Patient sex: M
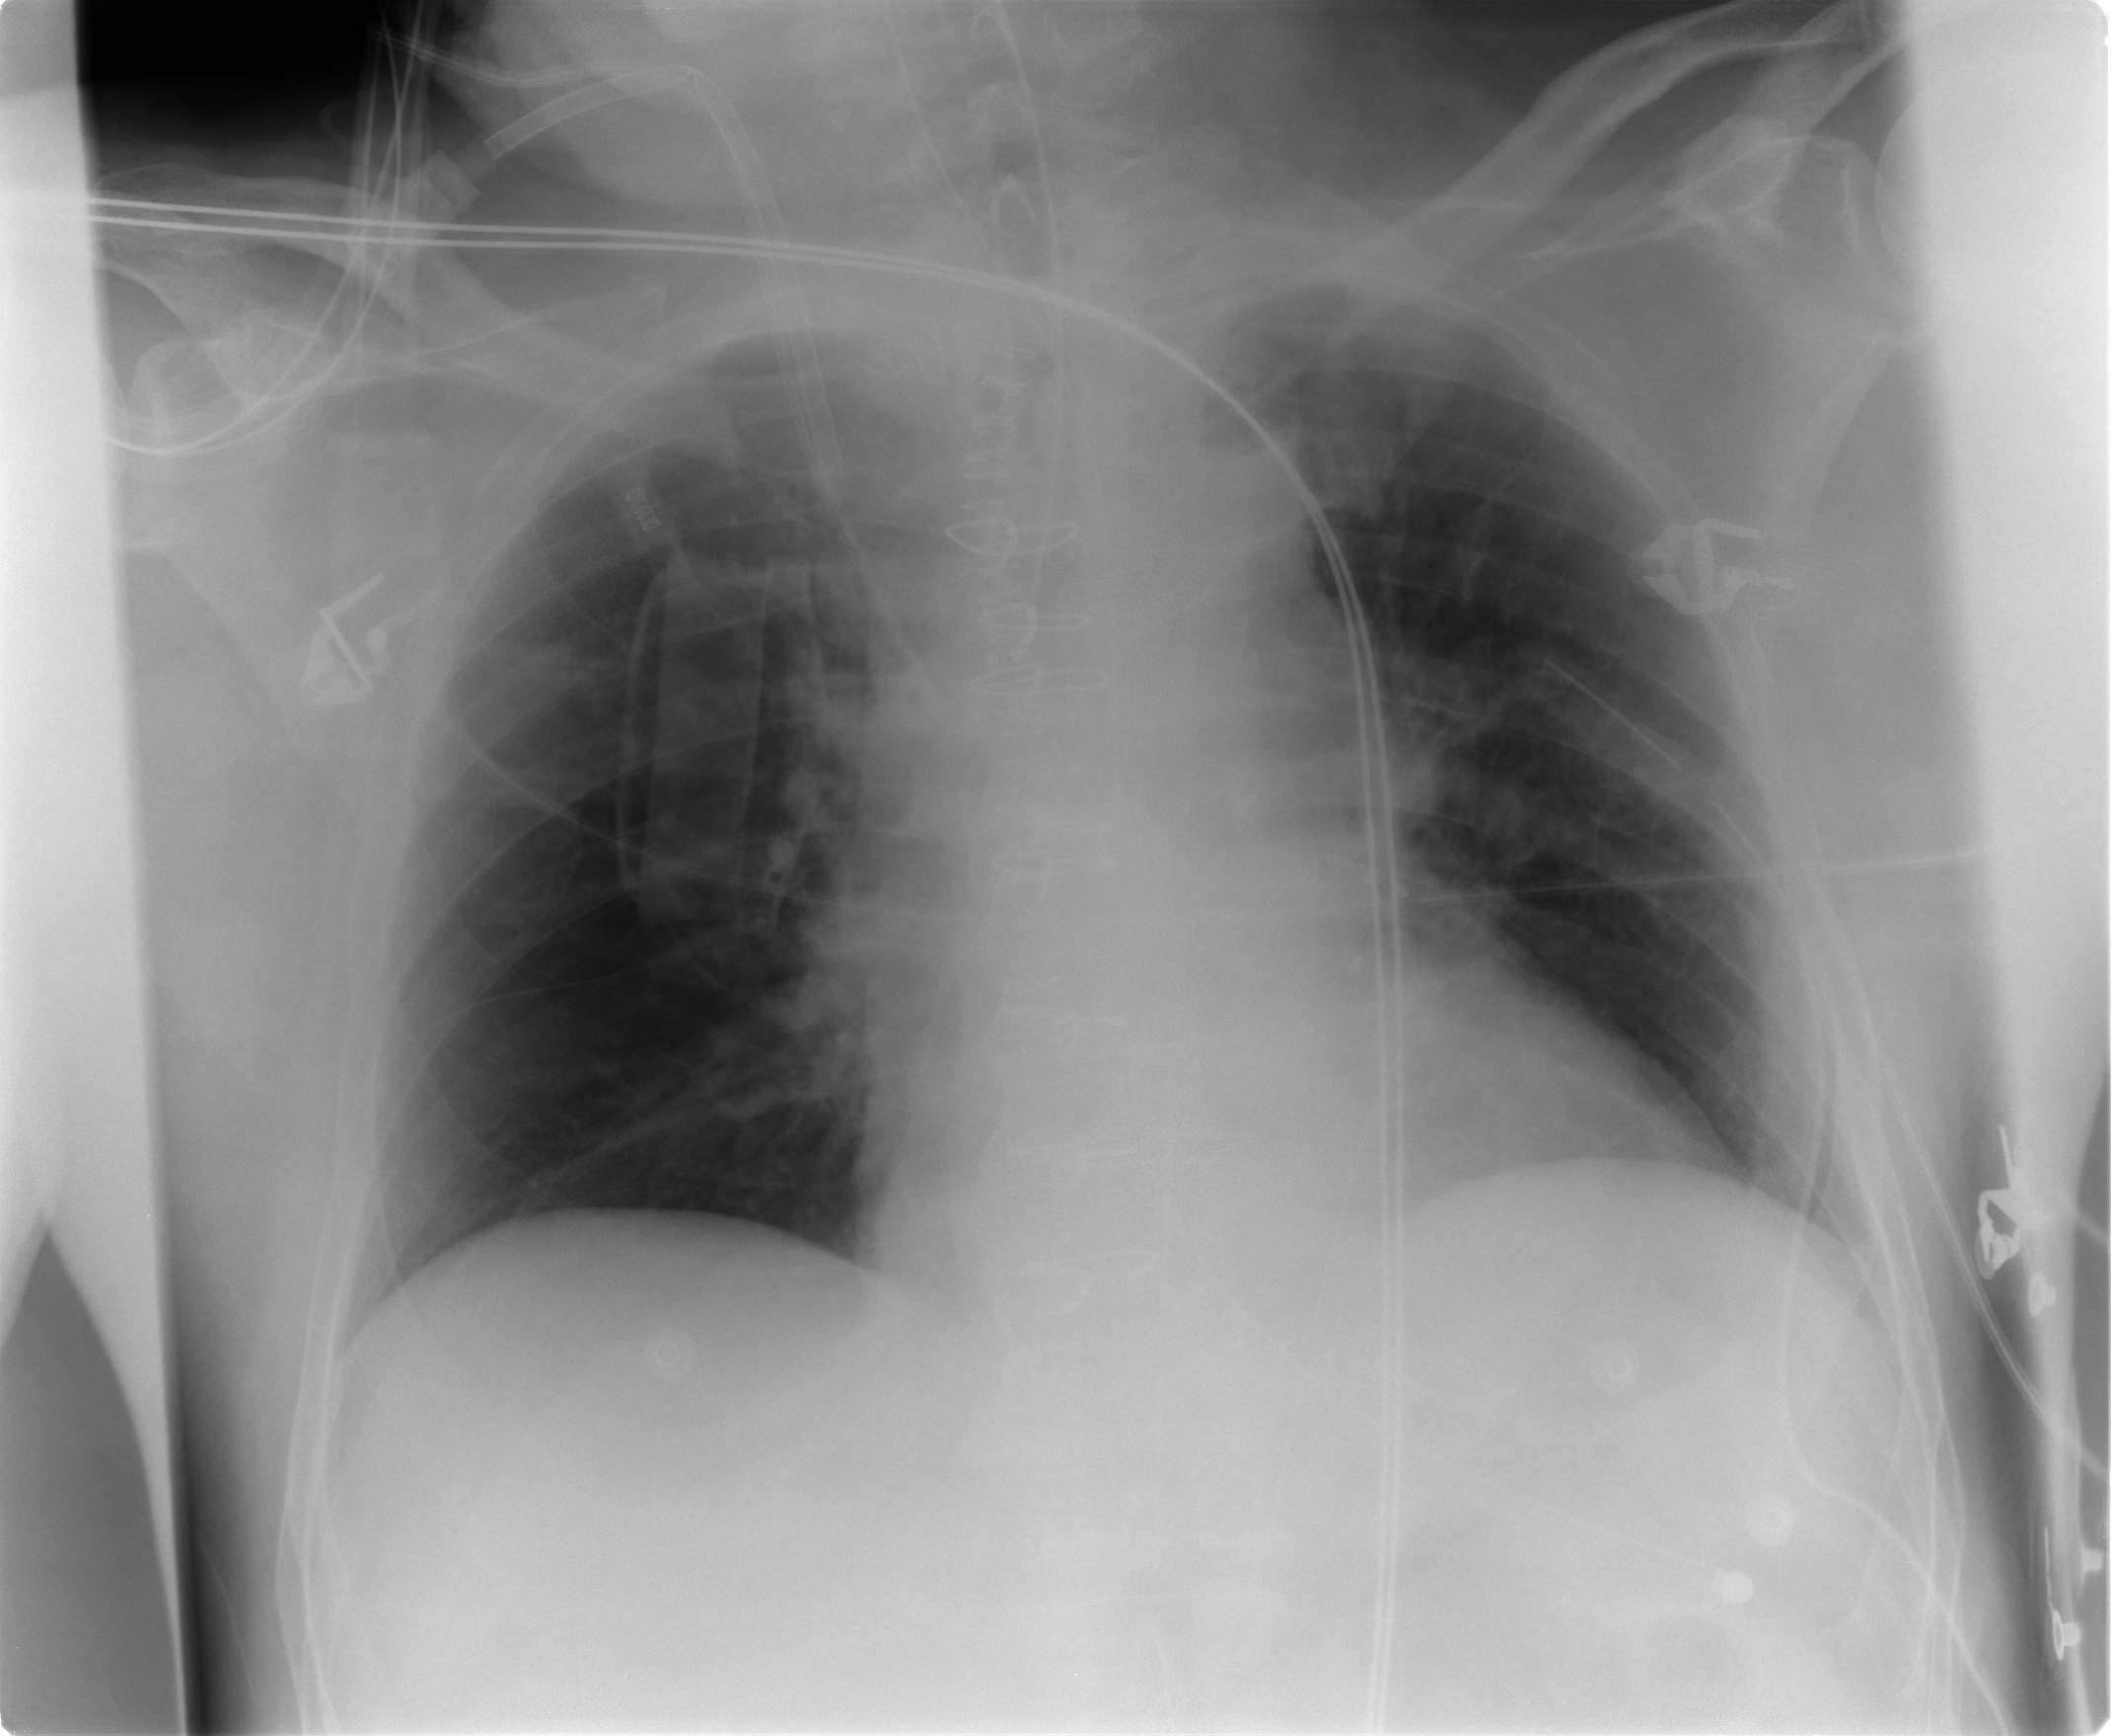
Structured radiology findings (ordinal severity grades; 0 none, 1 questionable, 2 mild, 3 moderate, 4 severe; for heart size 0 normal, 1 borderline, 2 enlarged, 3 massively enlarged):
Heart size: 0
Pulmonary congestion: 2
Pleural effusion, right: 0
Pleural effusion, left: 0
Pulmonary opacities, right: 0
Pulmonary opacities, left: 0
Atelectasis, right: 0
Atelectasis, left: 0